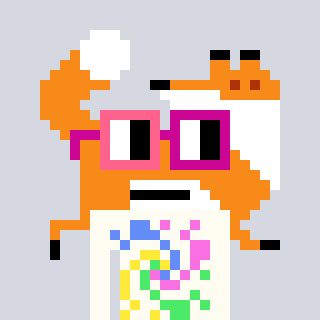
a pixel art character with square pink and red glasses, a fox-shaped head and a grayscale-colored body on a cool background